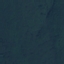
Land use / land cover class: Forest